Interaction volume radius: 5 \u00c5
Interaction volume height: 25 \u00c5
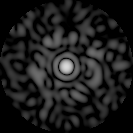
Disorder parameter: 0.8368